Question: Looking at the picture below, I noticed that Maven sometimes prints 3 angled brackets (">>>" or "<<<") when invoking particular goals.

What do these angled brackets mean?
All other goal invocations are preceded by 3 hyphens ("---"). My guess is that goals (in this case, the devserver_stop goal) preceded by angled brackets are executed asynchronously. If that's the case, how can I make these goals be executed synchronously?
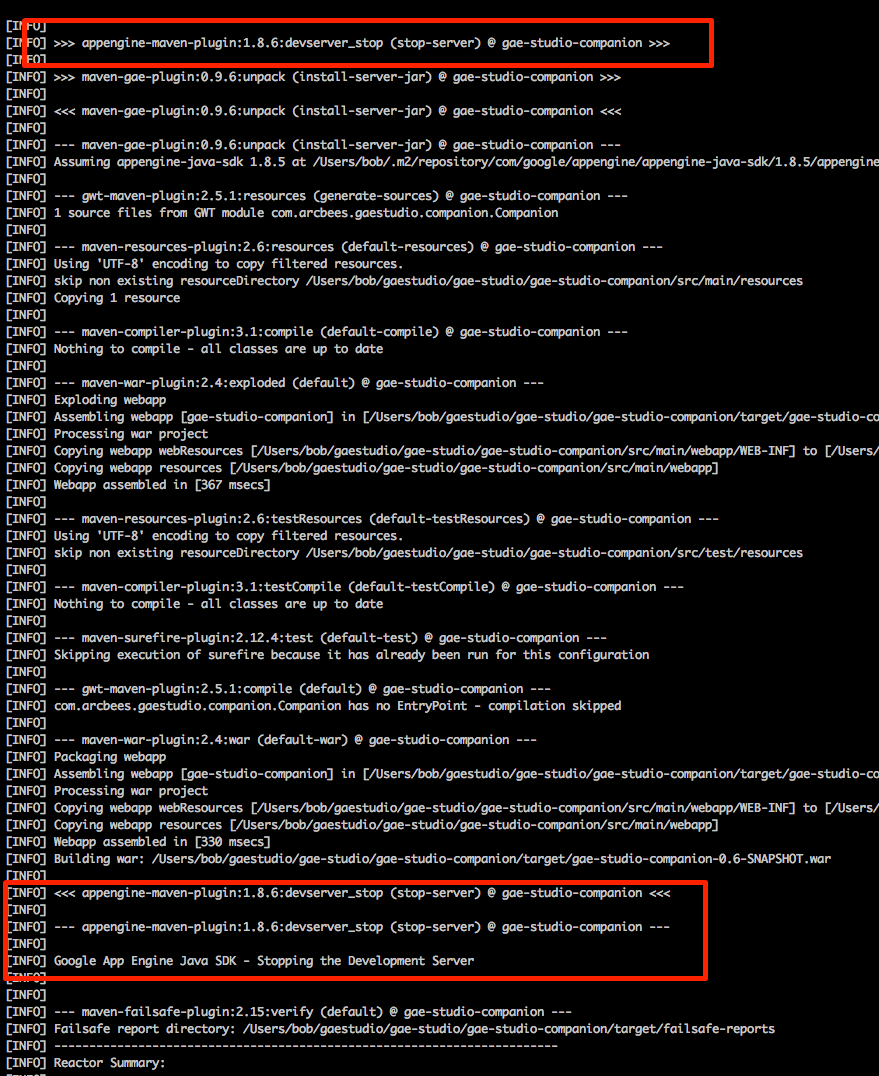
Answer: You are close - the '>>>' means it is going to a new execution of Maven. I couldn't find much detail, but you can look here <URL>. I think it's still synchronous from Maven's point of view, but just in a separate execution.
The plugin you're talking about spawns its own threads, so is inherently asynchronous, but that's not to do with Maven.
You can see the configuration of the appengine plugin here <URL> - it's the '@execute phase="package"' that means it forks.